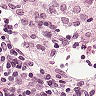
Metastatic tissue present: no